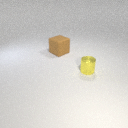
large brown rubber cube behind small yellow metal cylinder